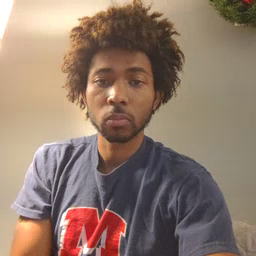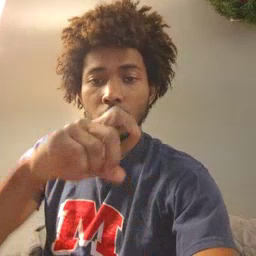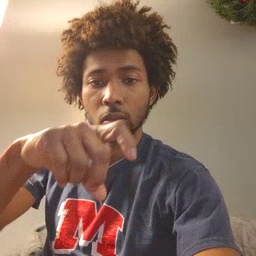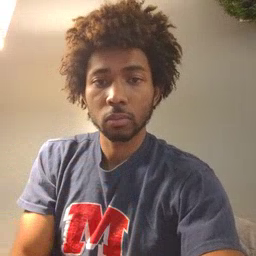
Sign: time